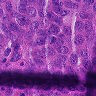
Metastatic tissue present: yes